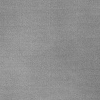
Atmospheric dust classification: dusty